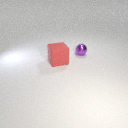
small purple metal sphere behind large red rubber cube